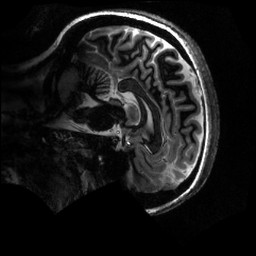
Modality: MP2RAGE
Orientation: sagittal
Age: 22
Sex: female
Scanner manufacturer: siemens
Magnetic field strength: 6.98 T
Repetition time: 6 s
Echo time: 0.00283 s